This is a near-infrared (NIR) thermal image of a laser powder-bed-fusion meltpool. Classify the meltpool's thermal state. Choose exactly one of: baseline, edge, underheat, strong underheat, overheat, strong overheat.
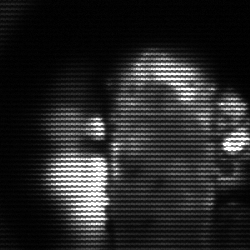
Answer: strong underheat